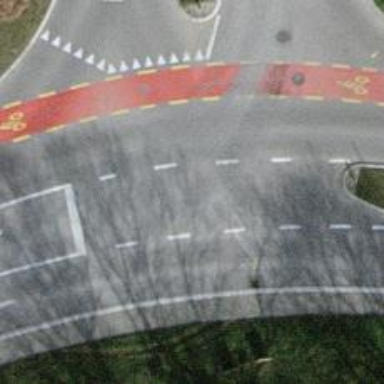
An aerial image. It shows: Tertiary road with asphalt surface. There is cycle lane on the left and cycle track on the right.